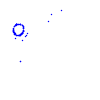
Particle: proton